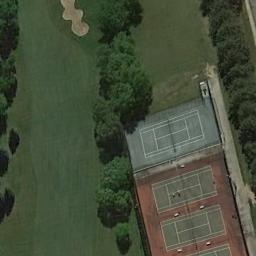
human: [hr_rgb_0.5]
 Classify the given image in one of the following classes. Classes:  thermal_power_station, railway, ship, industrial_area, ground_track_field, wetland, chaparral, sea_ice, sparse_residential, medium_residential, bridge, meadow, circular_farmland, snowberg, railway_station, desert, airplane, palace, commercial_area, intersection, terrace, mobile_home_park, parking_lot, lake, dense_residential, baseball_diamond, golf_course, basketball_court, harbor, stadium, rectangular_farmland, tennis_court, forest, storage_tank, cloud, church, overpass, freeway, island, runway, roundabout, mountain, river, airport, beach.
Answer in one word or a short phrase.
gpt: tennis_court